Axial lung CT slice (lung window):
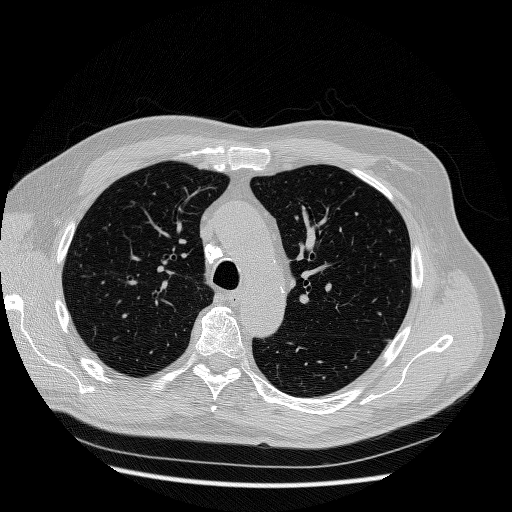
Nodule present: no